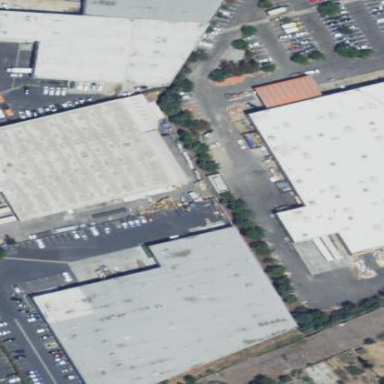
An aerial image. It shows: Warehouse.